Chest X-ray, AP view. Patient: 53 years old, sex M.
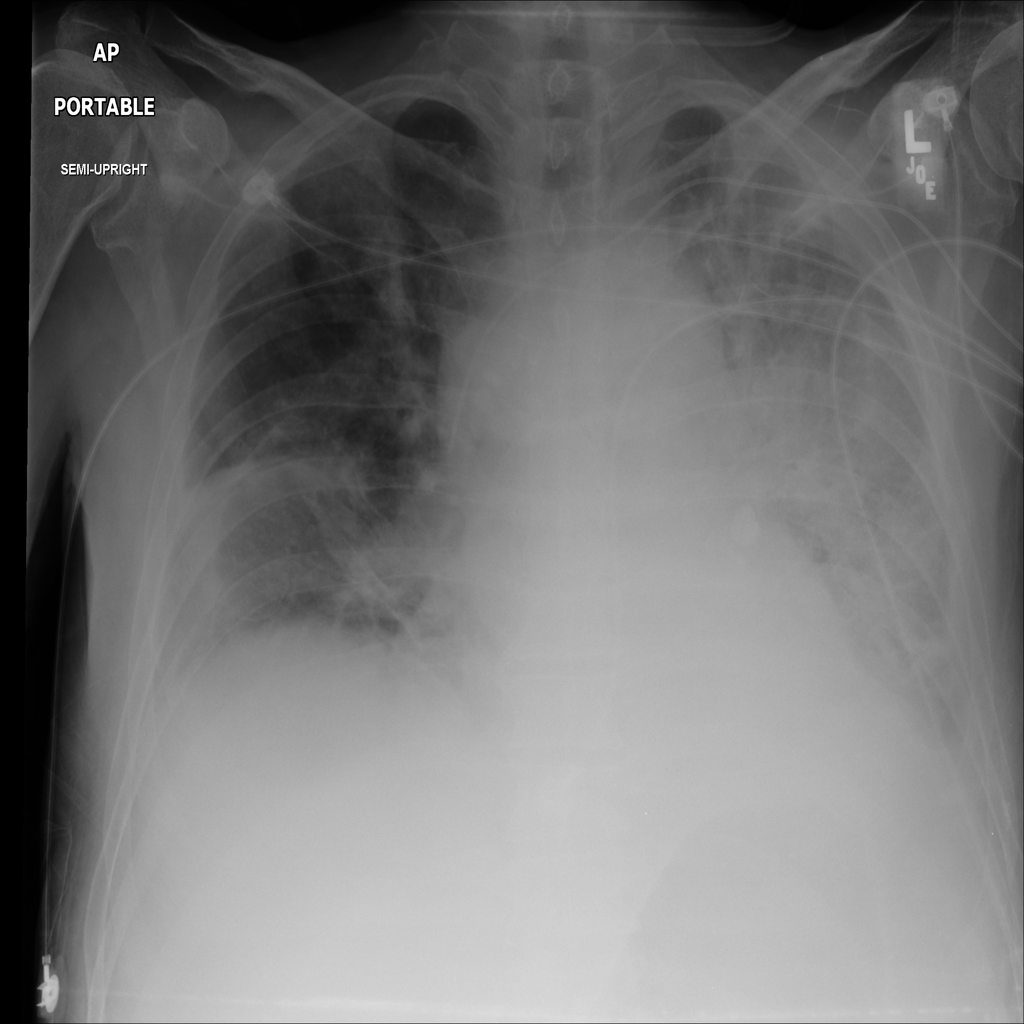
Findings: Infiltration